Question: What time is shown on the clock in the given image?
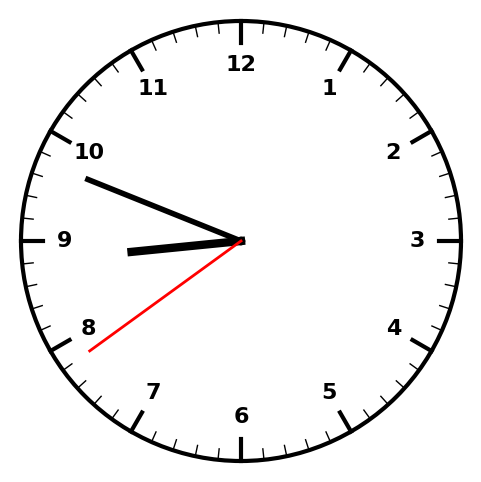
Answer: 08:48:39